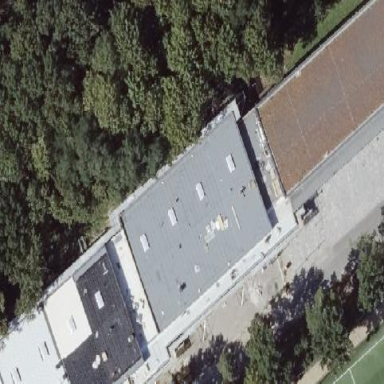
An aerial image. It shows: View of roof of building.